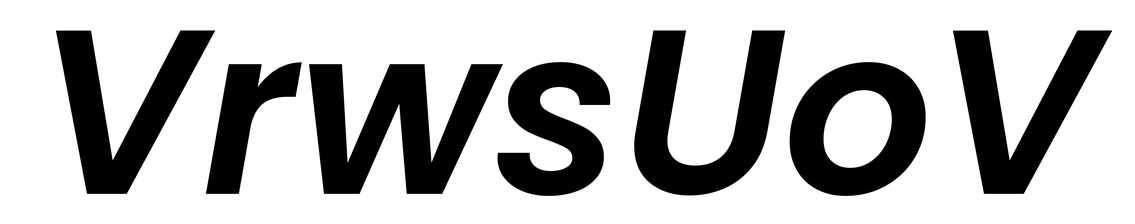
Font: Poppins-SemiBoldItalic